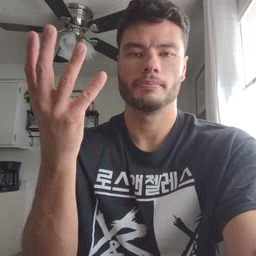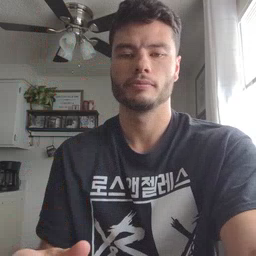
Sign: lamp